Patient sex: F
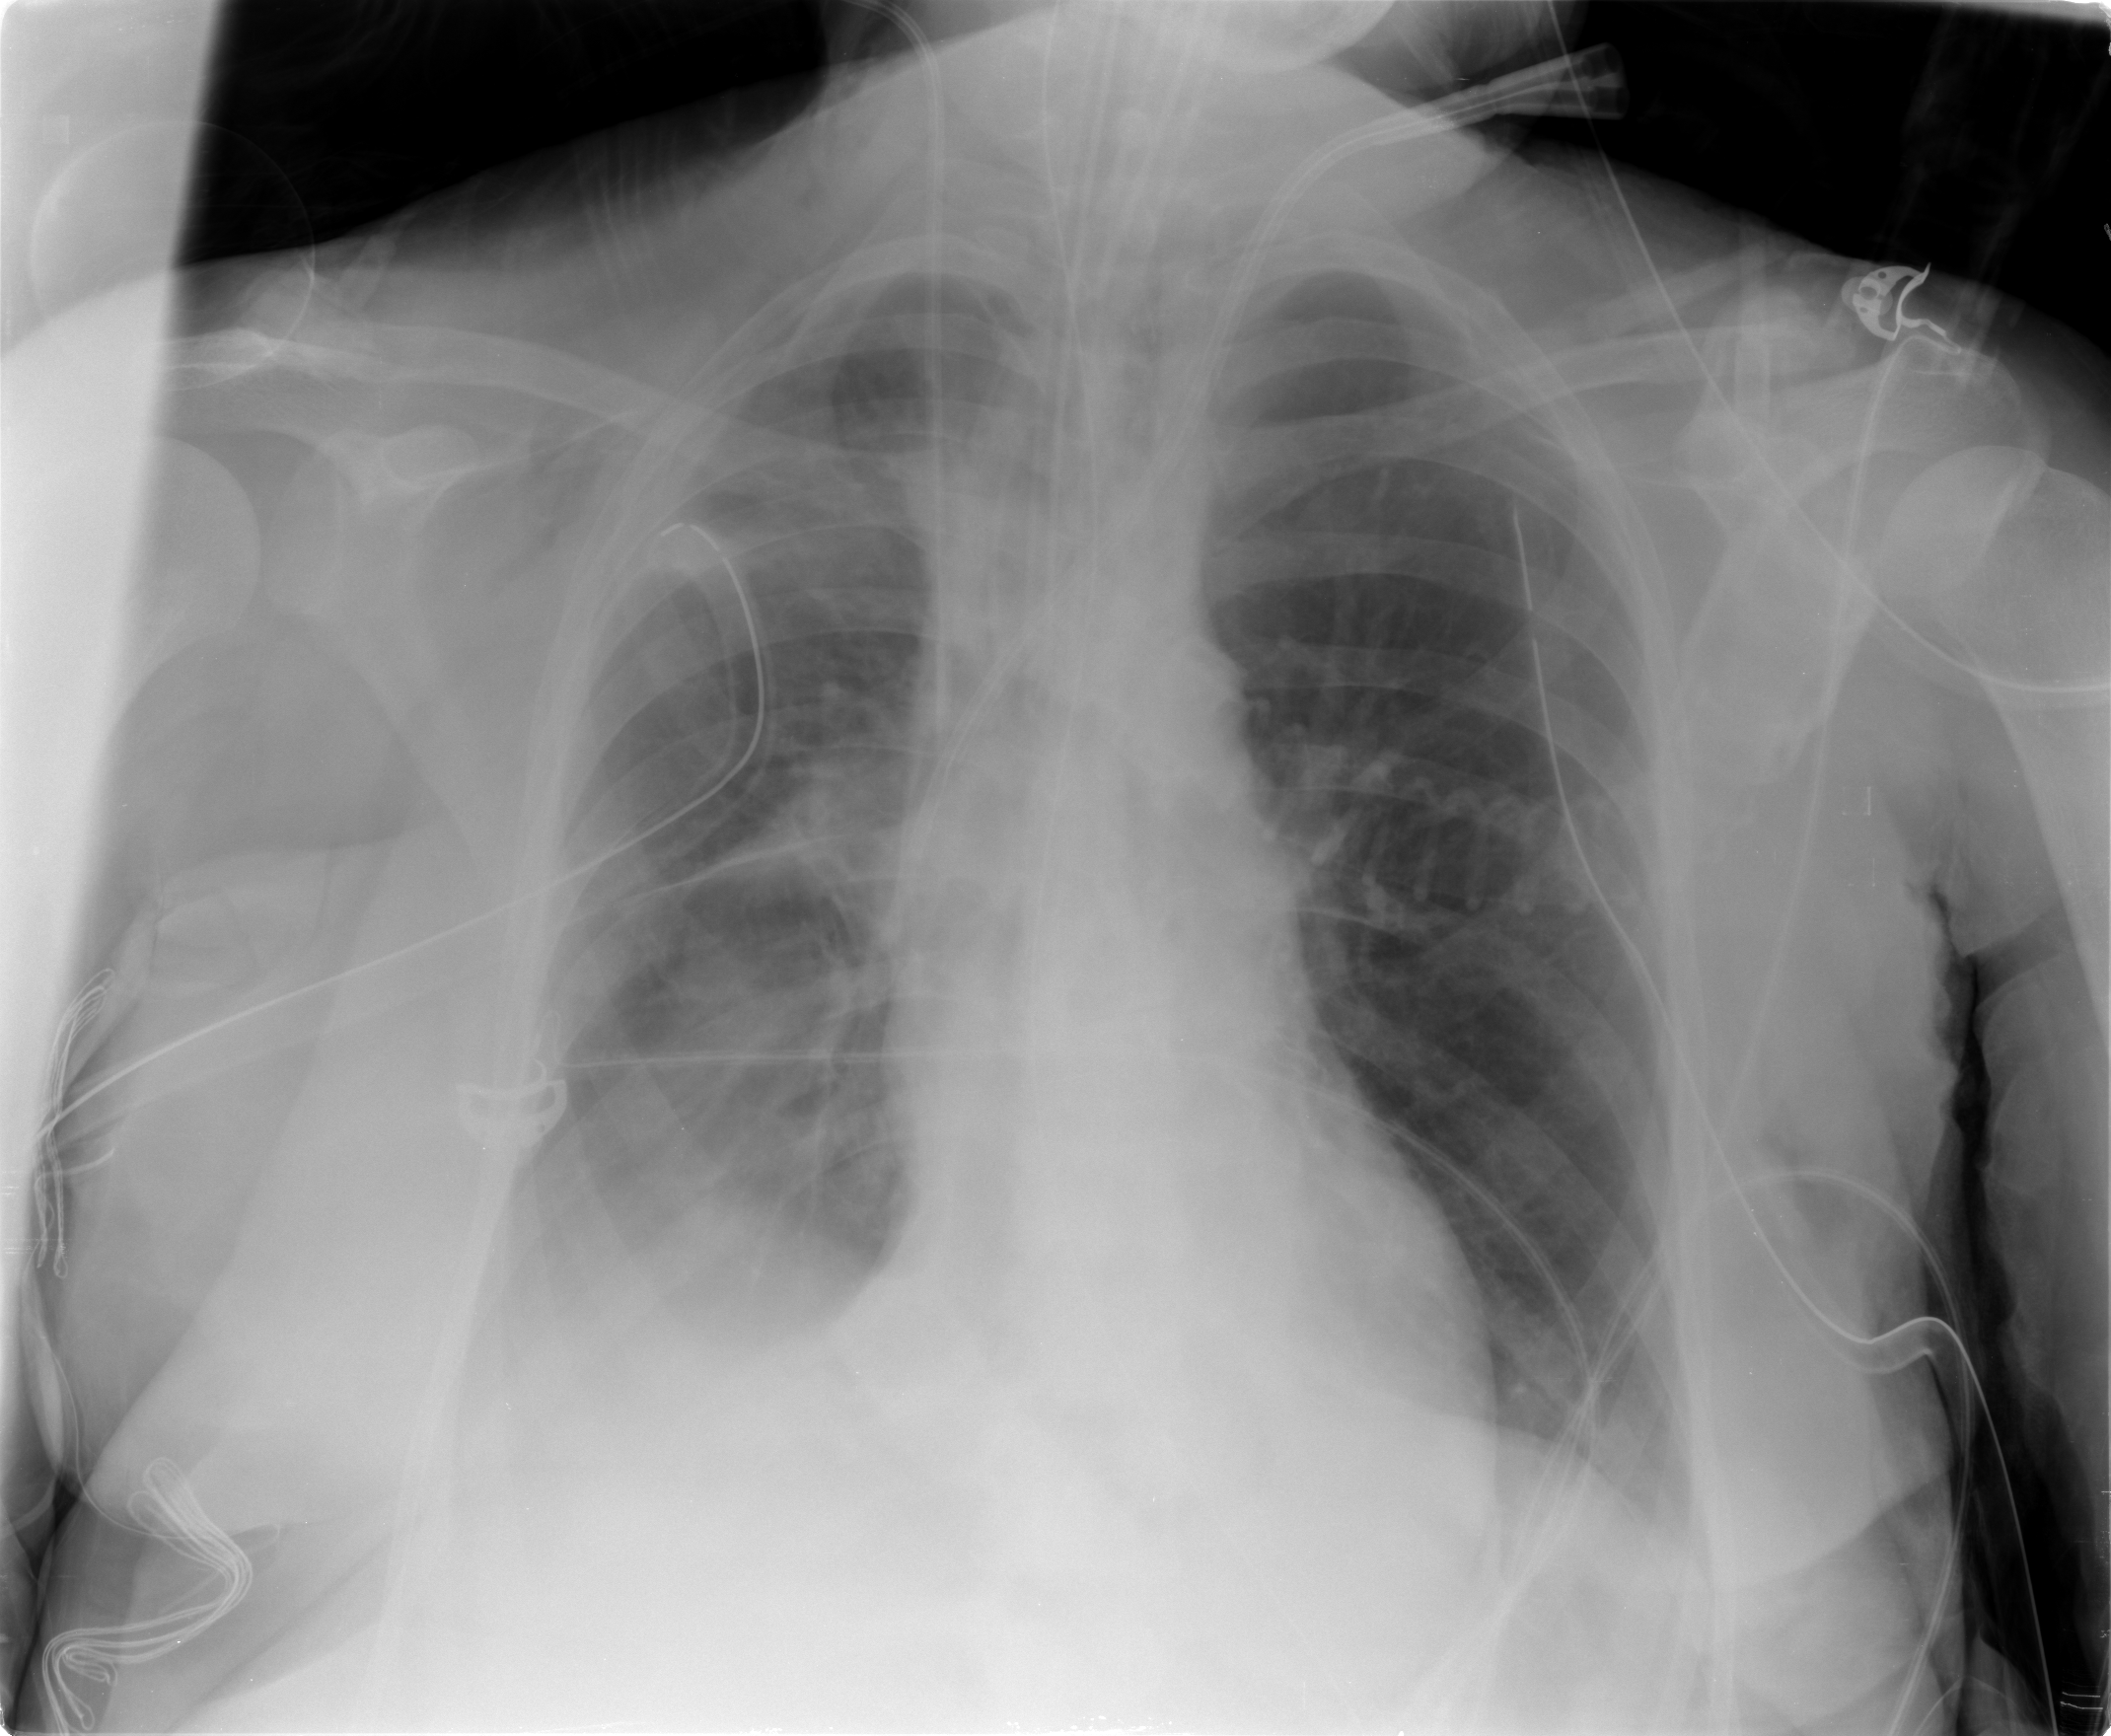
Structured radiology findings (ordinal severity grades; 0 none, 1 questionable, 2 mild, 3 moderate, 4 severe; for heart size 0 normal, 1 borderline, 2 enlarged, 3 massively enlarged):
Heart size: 0
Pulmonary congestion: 2
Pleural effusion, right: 3
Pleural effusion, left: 2
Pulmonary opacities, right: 2
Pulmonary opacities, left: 1
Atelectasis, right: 2
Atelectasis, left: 2